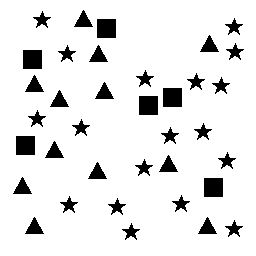
Squares: 6
Triangles: 12
Stars: 18
Total shapes: 36